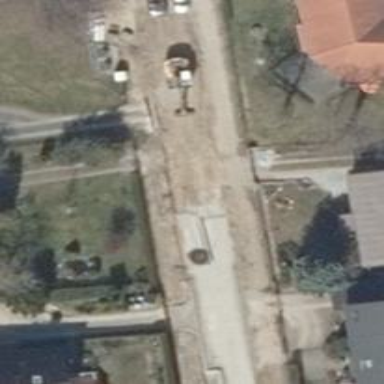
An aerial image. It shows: Driveway leading to service road.